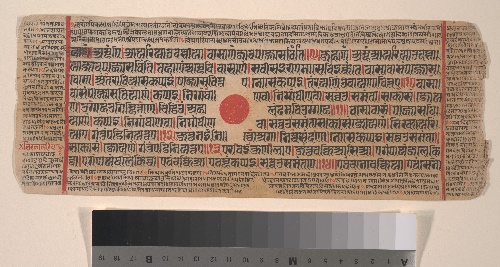
Artist: Bhadrabahu
Artist bio: Indian, died ca. 356 BCE
Date: 15th century
Object type: Folio
Classification: Paintings
Medium: Ink, opaque watercolor, and gold on paper
Culture: India (Gujarat)
Dimensions: (Average size .1–.71): 4 1/2 x 11 3/8 in. (11.4 x 28.9 cm)
Department: Asian Art
Credit line: Bequest of Cora Timken Burnett, 1956
Accession year: 1957
Repository: Metropolitan Museum of Art, New York, NY